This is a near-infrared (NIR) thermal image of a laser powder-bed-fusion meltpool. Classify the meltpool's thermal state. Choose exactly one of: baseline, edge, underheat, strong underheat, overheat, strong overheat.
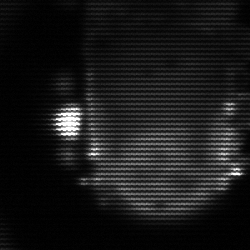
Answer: baseline